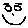
Label: smiley face